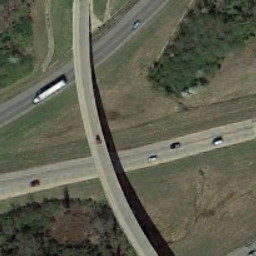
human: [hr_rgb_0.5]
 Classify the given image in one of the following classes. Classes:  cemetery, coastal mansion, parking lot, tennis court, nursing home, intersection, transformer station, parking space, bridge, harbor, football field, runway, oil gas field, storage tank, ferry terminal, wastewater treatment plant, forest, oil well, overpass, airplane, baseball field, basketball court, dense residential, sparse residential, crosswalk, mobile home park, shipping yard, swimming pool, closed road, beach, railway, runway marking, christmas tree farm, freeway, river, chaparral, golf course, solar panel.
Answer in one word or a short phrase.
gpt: overpass